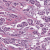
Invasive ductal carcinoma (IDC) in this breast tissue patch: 1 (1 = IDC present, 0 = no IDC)